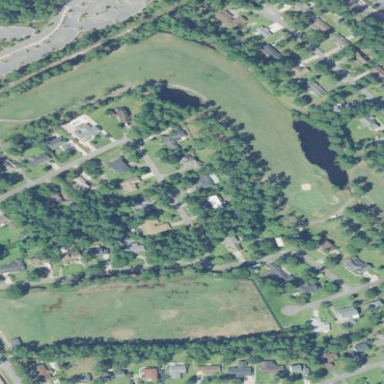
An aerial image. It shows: Golf course.